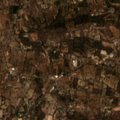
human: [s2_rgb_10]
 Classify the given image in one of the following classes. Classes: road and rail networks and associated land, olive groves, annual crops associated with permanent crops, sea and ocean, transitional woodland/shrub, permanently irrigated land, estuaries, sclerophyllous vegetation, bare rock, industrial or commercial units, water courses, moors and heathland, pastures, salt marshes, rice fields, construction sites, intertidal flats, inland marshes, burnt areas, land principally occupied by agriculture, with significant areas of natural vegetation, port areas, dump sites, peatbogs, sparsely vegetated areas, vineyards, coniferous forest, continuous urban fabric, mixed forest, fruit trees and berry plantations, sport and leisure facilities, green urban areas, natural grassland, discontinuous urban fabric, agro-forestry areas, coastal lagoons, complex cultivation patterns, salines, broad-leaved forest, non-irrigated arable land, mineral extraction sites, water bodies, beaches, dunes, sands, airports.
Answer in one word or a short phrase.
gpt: olive groves, sclerophyllous vegetation